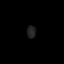
Tissue: lung
Cell type: Epithelial cells
Senescence score: 0.2254
Nuclear area (px): 108
Mean DAPI intensity: 33.602